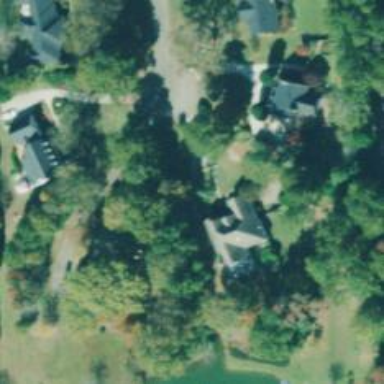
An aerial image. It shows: Driveway leading to service road.